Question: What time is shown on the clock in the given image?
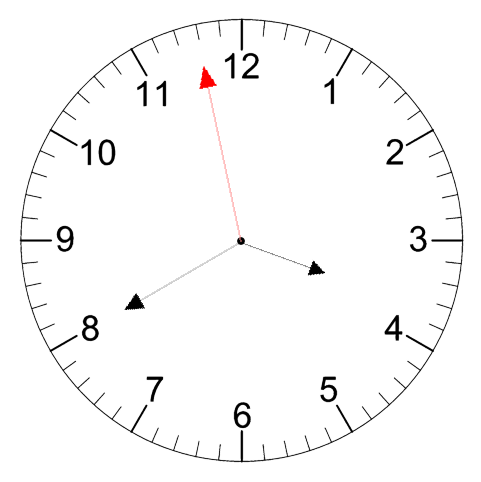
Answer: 03:39:58